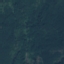
Label: Forest